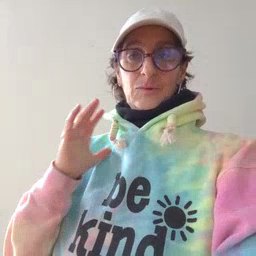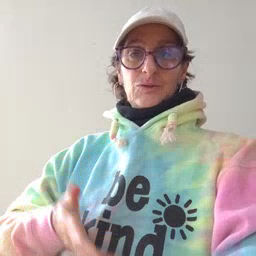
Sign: shirt